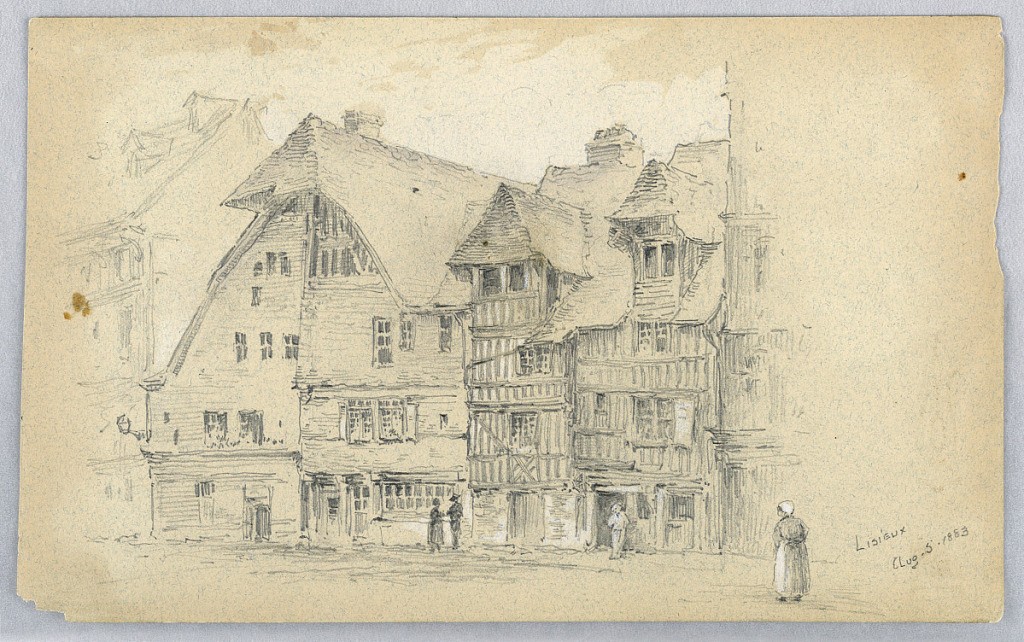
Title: Sketch of Lisieux
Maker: Arnold William Brunner, American, 1857–1925
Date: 1883
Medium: Graphite and white heightening on grey-brown paper
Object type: Drawing
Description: A street with half-timbered houses and figures.